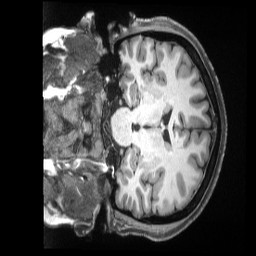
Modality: T1w
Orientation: coronal
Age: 36
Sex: female
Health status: ill
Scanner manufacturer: siemens
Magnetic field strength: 3 T
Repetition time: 2.5 s
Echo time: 0.00181 s